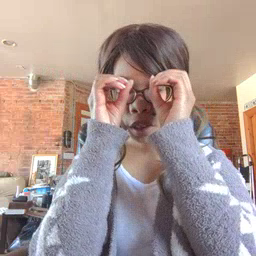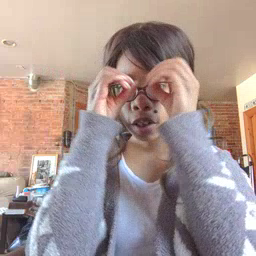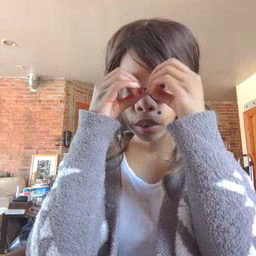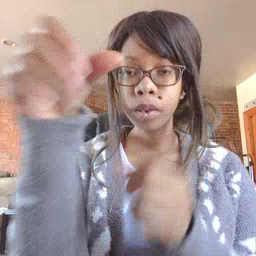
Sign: owl